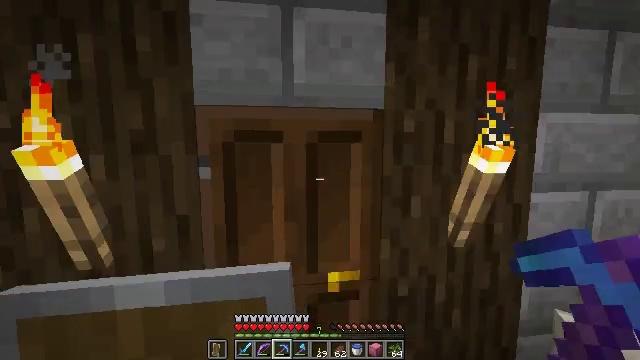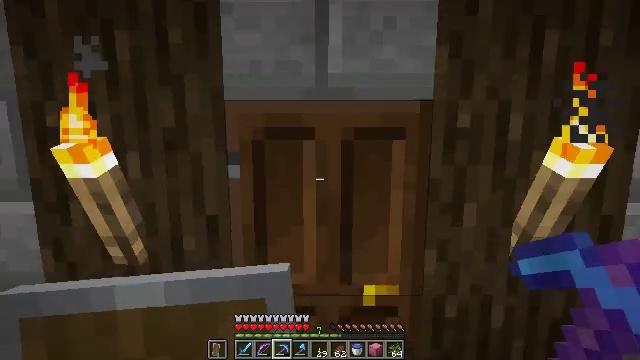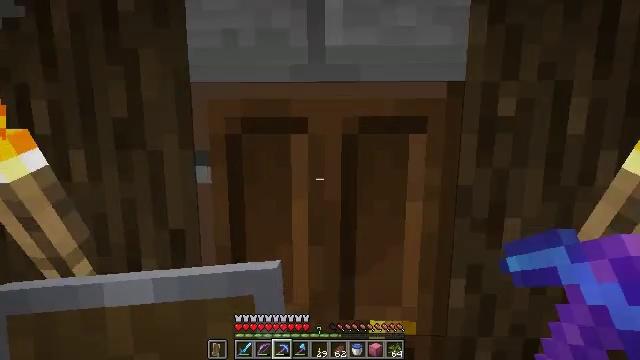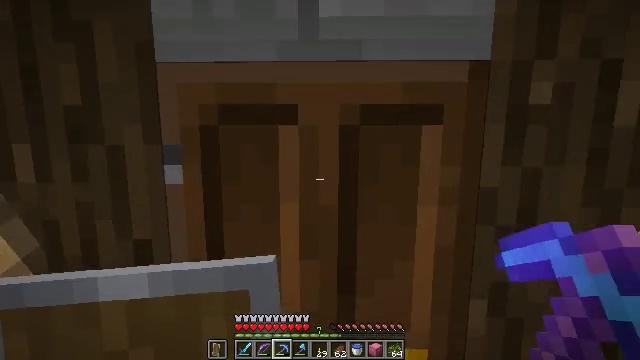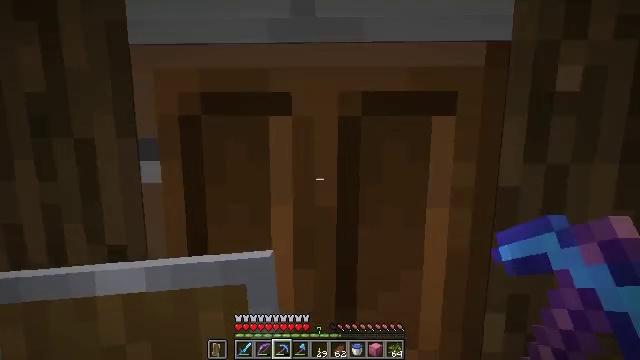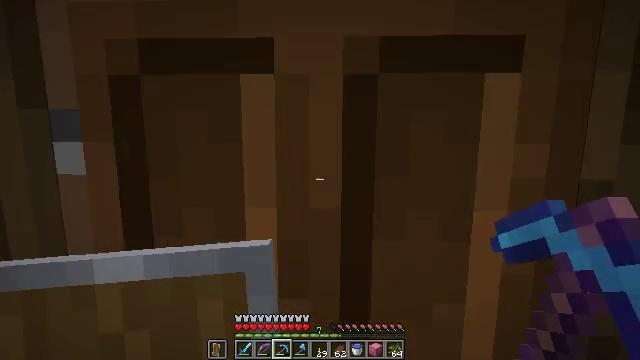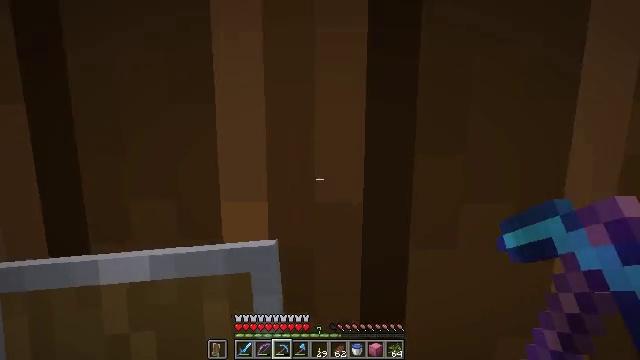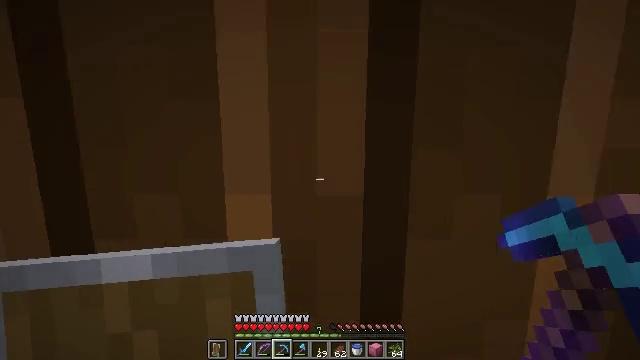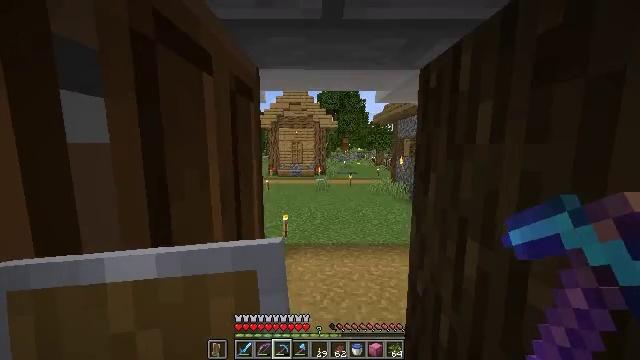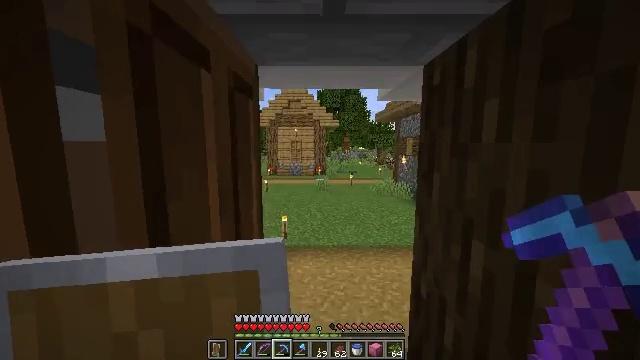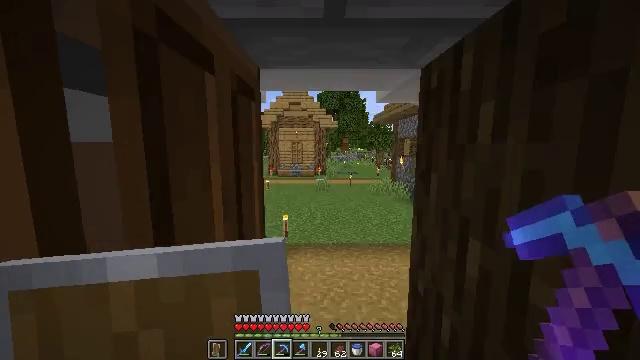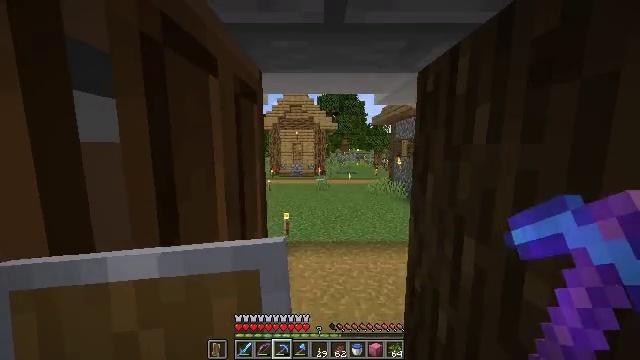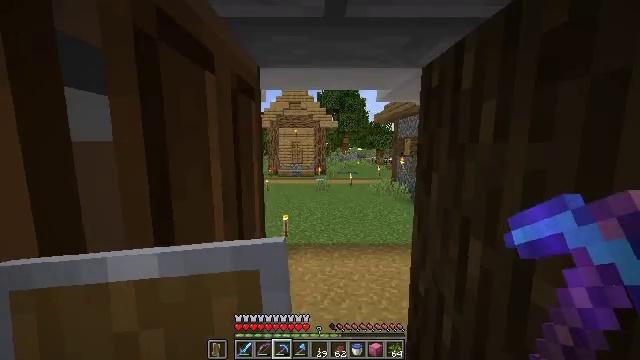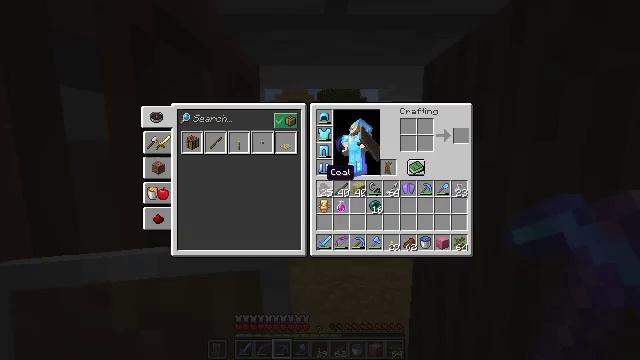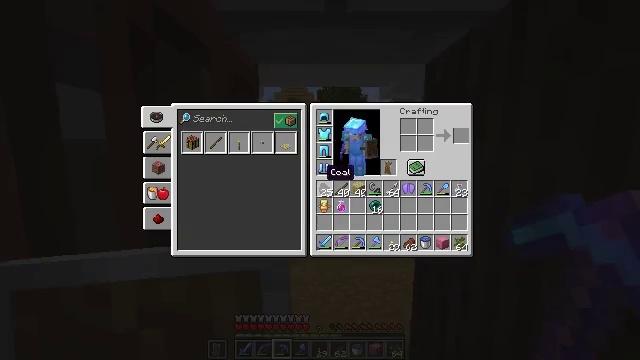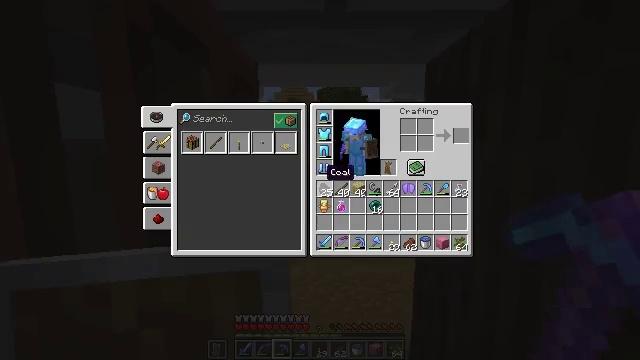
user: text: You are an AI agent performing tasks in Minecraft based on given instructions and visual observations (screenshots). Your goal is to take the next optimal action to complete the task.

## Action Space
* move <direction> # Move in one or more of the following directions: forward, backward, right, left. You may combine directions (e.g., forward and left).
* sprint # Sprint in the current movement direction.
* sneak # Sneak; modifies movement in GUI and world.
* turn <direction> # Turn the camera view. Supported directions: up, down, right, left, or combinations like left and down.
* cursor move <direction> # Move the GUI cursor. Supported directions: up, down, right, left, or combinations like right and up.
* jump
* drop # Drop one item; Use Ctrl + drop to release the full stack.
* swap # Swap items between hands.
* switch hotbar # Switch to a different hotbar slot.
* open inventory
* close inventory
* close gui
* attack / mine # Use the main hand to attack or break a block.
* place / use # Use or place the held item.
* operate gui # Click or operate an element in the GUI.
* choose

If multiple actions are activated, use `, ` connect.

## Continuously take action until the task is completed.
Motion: motion action
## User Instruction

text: Pick up the oxeye daisy.
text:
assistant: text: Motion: move forward, turn left
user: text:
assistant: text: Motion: move forward, turn left
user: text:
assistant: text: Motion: move forward
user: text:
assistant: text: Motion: move forward, sprint
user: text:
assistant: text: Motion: move forward, sprint
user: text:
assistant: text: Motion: move forward
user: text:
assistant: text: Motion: move forward, turn right
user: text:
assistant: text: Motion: move forward
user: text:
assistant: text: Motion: move forward
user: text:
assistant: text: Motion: move forward
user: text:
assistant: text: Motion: move forward
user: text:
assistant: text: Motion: move forward
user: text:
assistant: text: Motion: move forward, open inventory
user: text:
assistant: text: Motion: move forward, open inventory
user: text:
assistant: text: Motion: move forward, open inventory
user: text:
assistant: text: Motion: move forward, cursor move right
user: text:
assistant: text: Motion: move forward, cursor move right and down
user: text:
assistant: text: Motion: sneak, cursor move right and down
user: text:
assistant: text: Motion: sneak, cursor move up
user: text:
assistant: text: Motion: sneak, operate gui
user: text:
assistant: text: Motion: sneak
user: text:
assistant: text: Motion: no_op
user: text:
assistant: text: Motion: move forward, turn right and up
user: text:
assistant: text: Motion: move forward and move right, turn right
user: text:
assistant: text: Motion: move forward and move right, turn left
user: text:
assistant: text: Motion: move forward, turn left and up
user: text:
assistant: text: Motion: move forward, sprint, turn left and up
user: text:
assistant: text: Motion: move forward, sprint
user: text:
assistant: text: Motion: move forward
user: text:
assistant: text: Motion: move forward